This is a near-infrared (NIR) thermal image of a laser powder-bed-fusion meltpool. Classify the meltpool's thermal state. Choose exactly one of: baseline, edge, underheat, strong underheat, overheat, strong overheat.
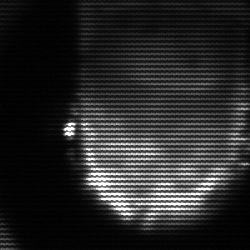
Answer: baseline